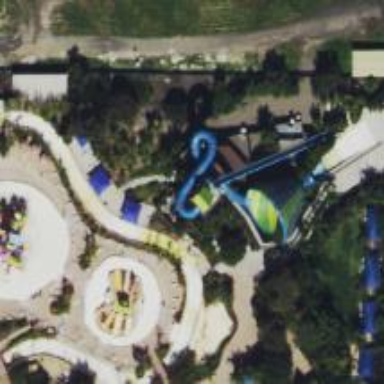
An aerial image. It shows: Water slide attraction.